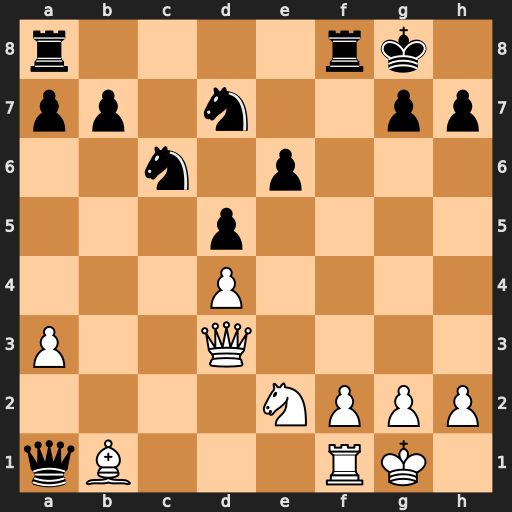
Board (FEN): r4rk1/pp1n2pp/2n1p3/3p4/3P4/P2Q4/4NPPP/qB3RK1
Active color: w
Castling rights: -
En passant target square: -
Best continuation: Qxh7+ Kf7 Bg6+ Kf6 Qh4+